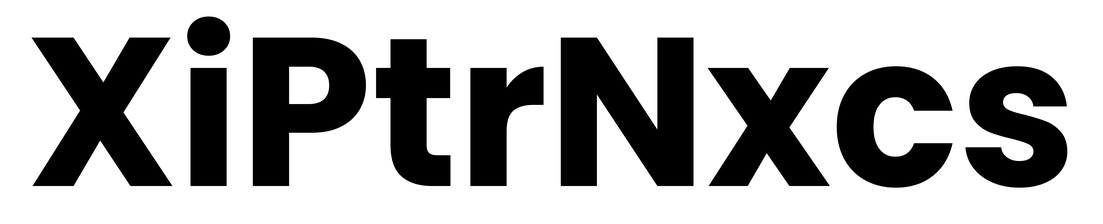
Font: Poppins-Bold